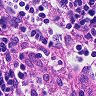
Metastatic tissue present: no